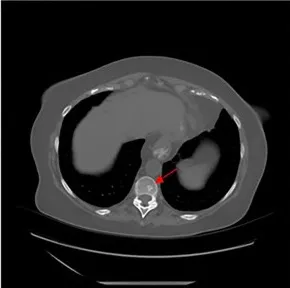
Computed tomography images of disseminated coccidioidomycosis lesions. Computed tomography images show: an axial sclerotic bone lesion in December 2020.
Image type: radiology (ct)